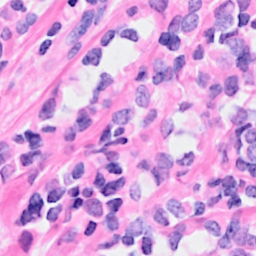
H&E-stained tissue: Breast